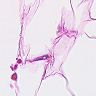
Metastatic tissue present: no